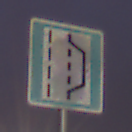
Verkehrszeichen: NothalteUndPannenbucht
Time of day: SunriseSunset
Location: Outdoor (Urban)
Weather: PartlyCloudy
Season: NotSpecified
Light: Artificial